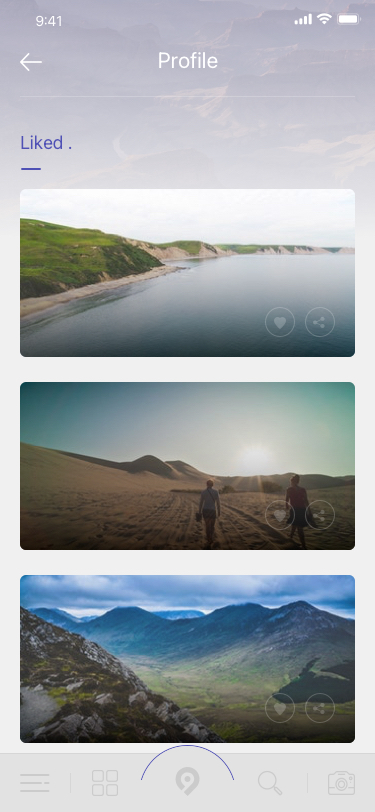
Text in this UI design:
Profile
Liked .